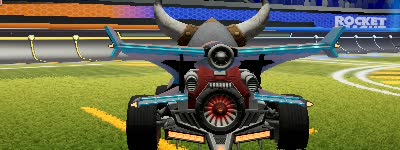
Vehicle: aftershock